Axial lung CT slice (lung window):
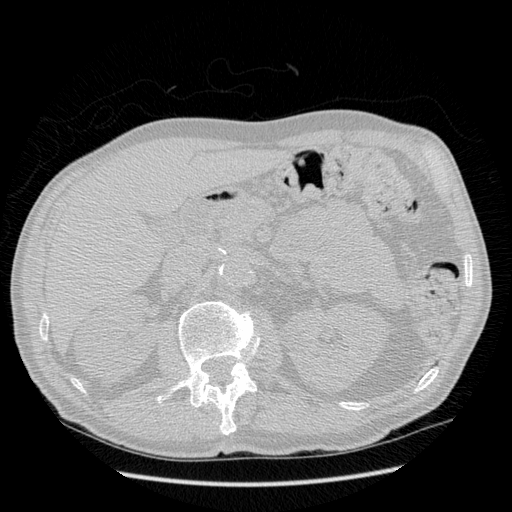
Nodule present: no